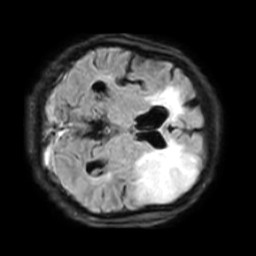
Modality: FLAIR
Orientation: axial
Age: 82
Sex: female
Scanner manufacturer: philips
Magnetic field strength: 1.5 T
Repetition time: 6 s
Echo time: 0.1032 s